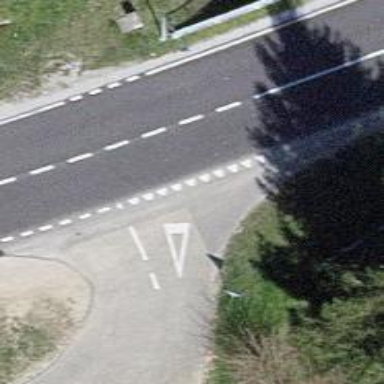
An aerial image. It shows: Road with "give way" sign.